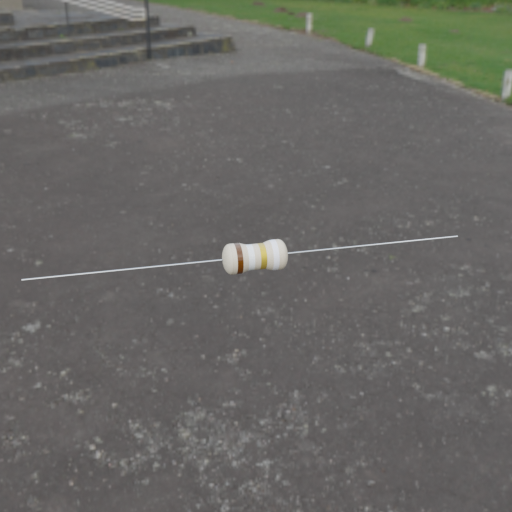
Resistor colour bands (in order): brown, white, gold, white